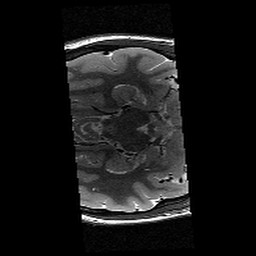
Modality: T2w
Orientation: axial
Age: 14
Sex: female
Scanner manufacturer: siemens
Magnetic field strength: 3 T
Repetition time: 9.23 s
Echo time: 0.067 s